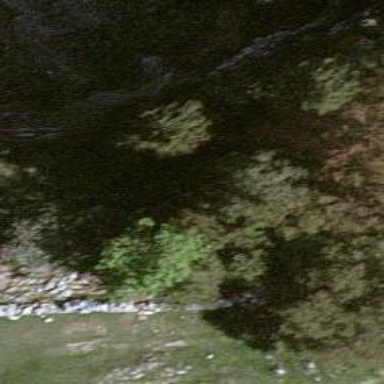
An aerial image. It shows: Cliff in nature.